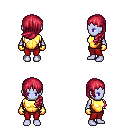
a pixel art fantasy rpg character, female body template, dark elf, purple skin, gold chest armor, red pants, ruby red left-swept hairstyle, gold gloves, four views (front, back, left, right), 2x2 character sprite sheet, small pixel art, hard edges, no anti-aliasing